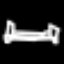
Label: bed